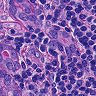
Metastatic tissue present: yes